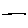
Label: line